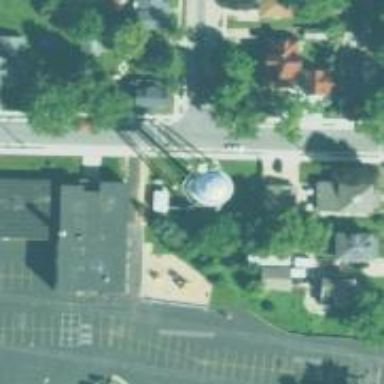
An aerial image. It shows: Water tower that is man-made.